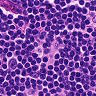
Metastatic tissue present: no